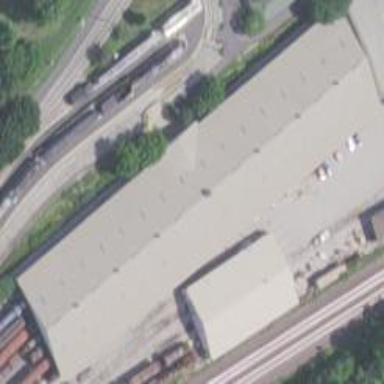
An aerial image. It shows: Engine shed building located near railway.